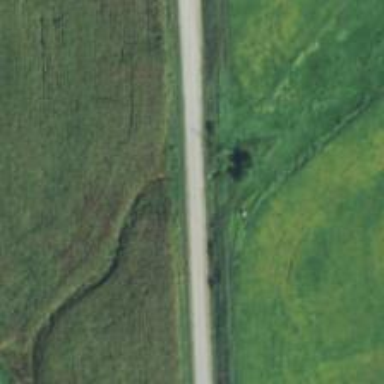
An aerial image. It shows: Unclassified road.